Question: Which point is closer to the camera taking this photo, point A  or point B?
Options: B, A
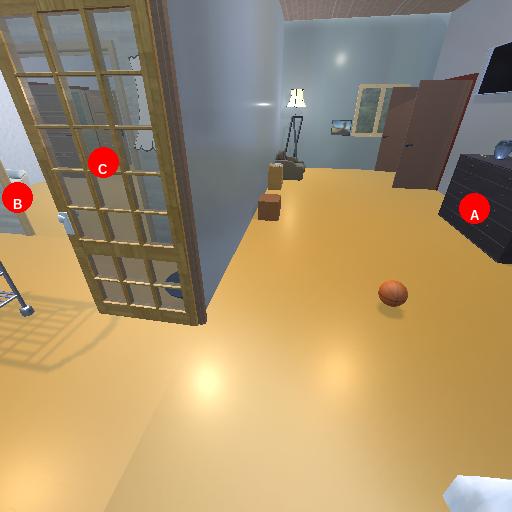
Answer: B